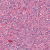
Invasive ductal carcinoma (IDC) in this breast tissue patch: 1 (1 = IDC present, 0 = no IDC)